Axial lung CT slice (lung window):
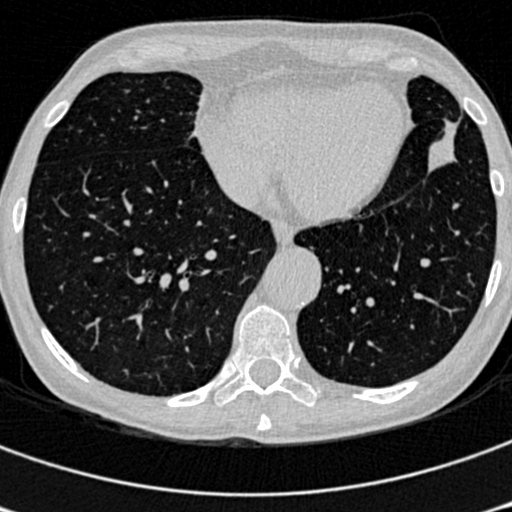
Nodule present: no